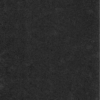
Label: dusty